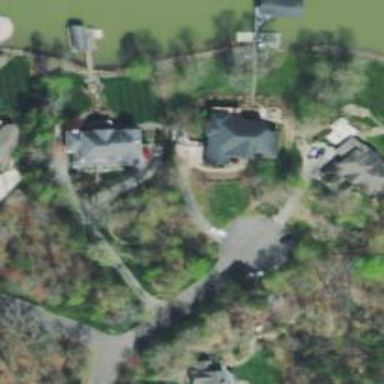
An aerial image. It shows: Driveway.